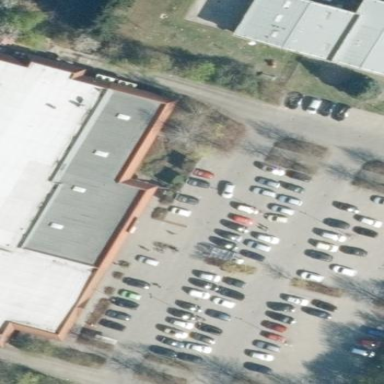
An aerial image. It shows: Parking area with surface.